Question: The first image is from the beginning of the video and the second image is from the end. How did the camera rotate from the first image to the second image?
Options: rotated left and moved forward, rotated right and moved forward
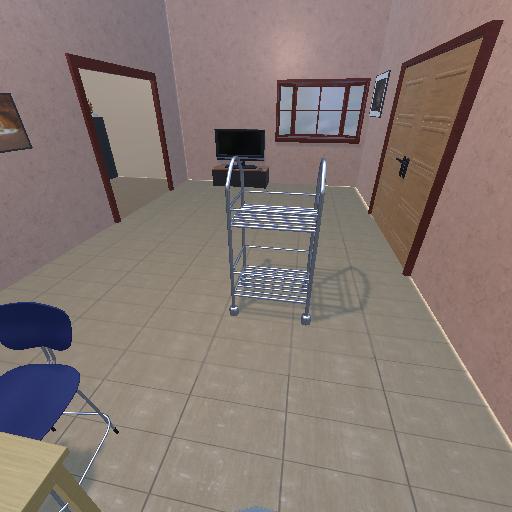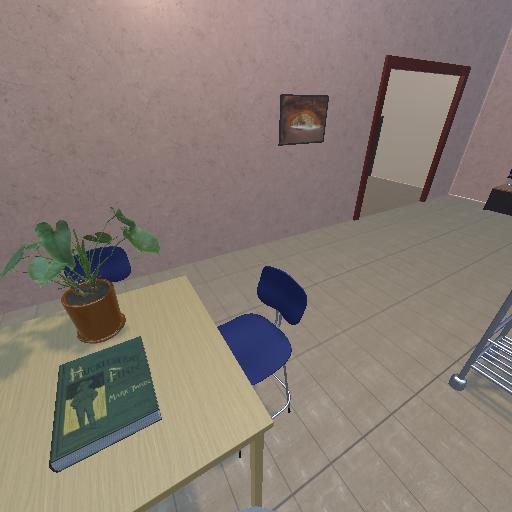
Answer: rotated left and moved forward